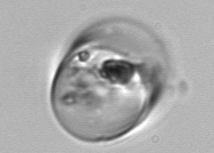
Label: Guinardia_flaccida